Field crop: maize
Growth stage: 2
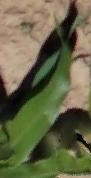
Species: maize